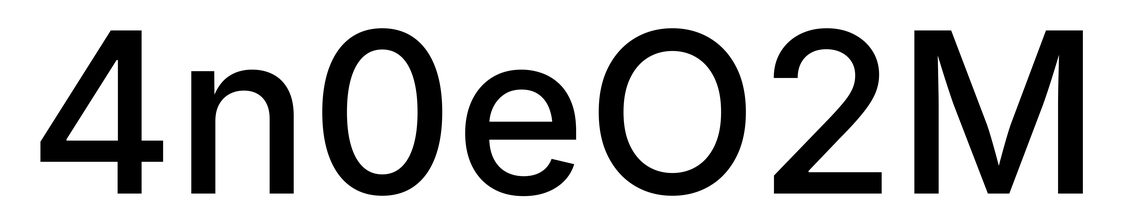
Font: Inter_Medium